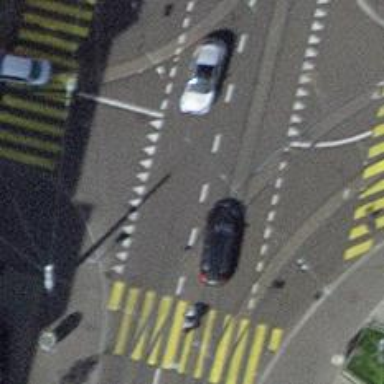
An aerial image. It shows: Tram level crossing on the railway.